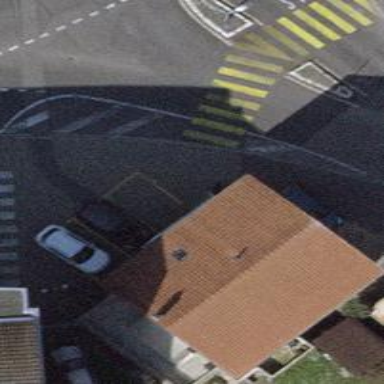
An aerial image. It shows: Post box is visible.